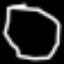
Label: octagon